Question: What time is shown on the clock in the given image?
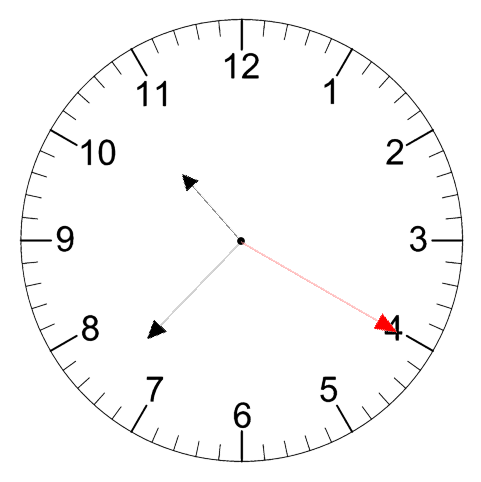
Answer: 10:37:20